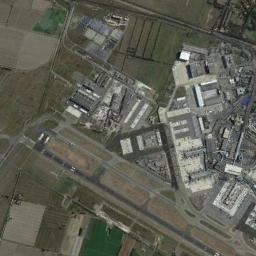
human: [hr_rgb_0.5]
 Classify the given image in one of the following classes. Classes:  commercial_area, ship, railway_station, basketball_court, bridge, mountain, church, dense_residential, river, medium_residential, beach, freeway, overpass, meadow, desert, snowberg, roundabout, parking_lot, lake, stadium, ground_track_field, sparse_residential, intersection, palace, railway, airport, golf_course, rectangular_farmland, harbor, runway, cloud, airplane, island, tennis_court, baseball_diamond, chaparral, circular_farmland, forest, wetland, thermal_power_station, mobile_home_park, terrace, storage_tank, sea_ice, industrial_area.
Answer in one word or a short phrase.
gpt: airport